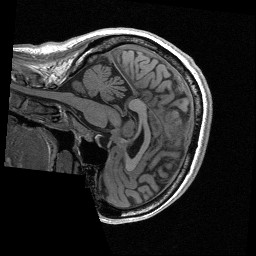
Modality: T1w
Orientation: sagittal
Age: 49
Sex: female